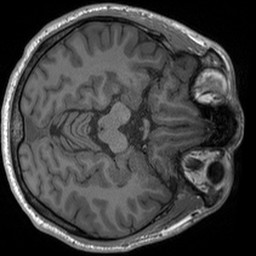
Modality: T1w
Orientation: axial
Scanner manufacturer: siemens
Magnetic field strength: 3 T
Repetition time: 1.54 s
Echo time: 0.00234 s